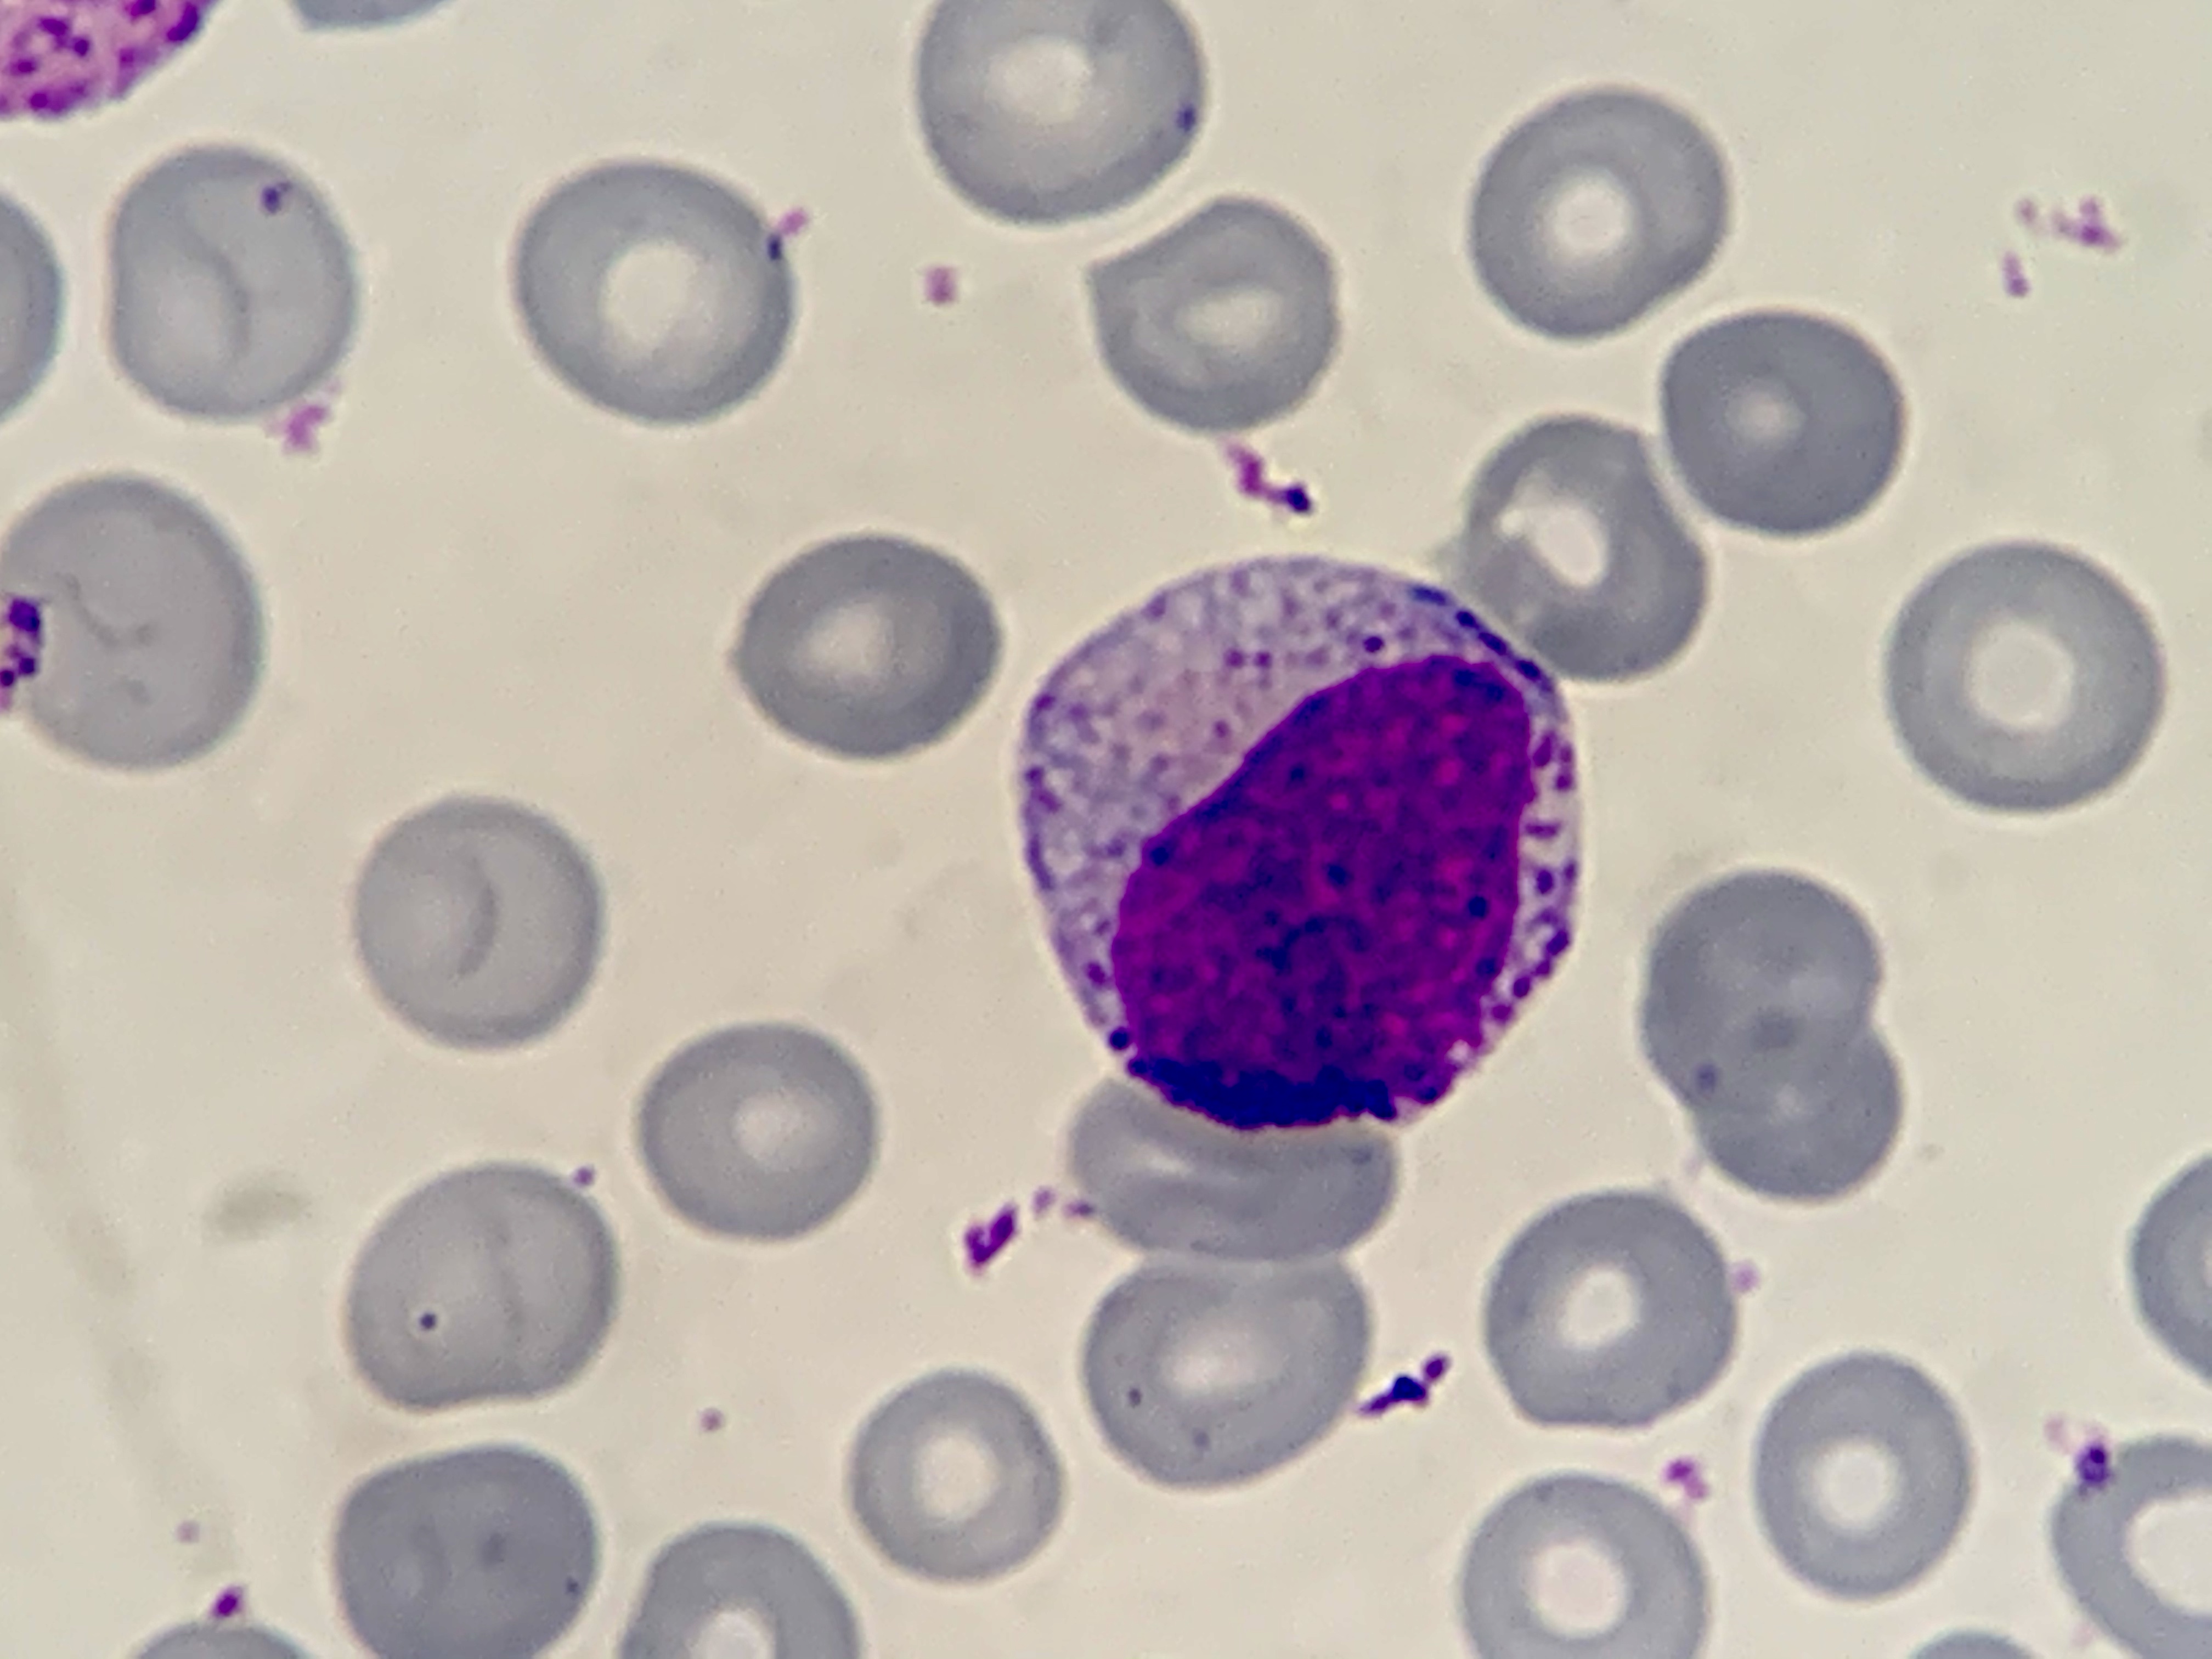
Cell type: MYELOCYTE